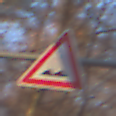
Verkehrszeichen: UnebeneFahrbahn
Umgebung: Outdoor, Nature
Tageszeit: SunriseSunset
Wetter: Clear
Licht: Natural
Jahreszeit: Autumn
Kontrast: HighContrast